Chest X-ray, PA view. Patient: 34 years old, sex M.
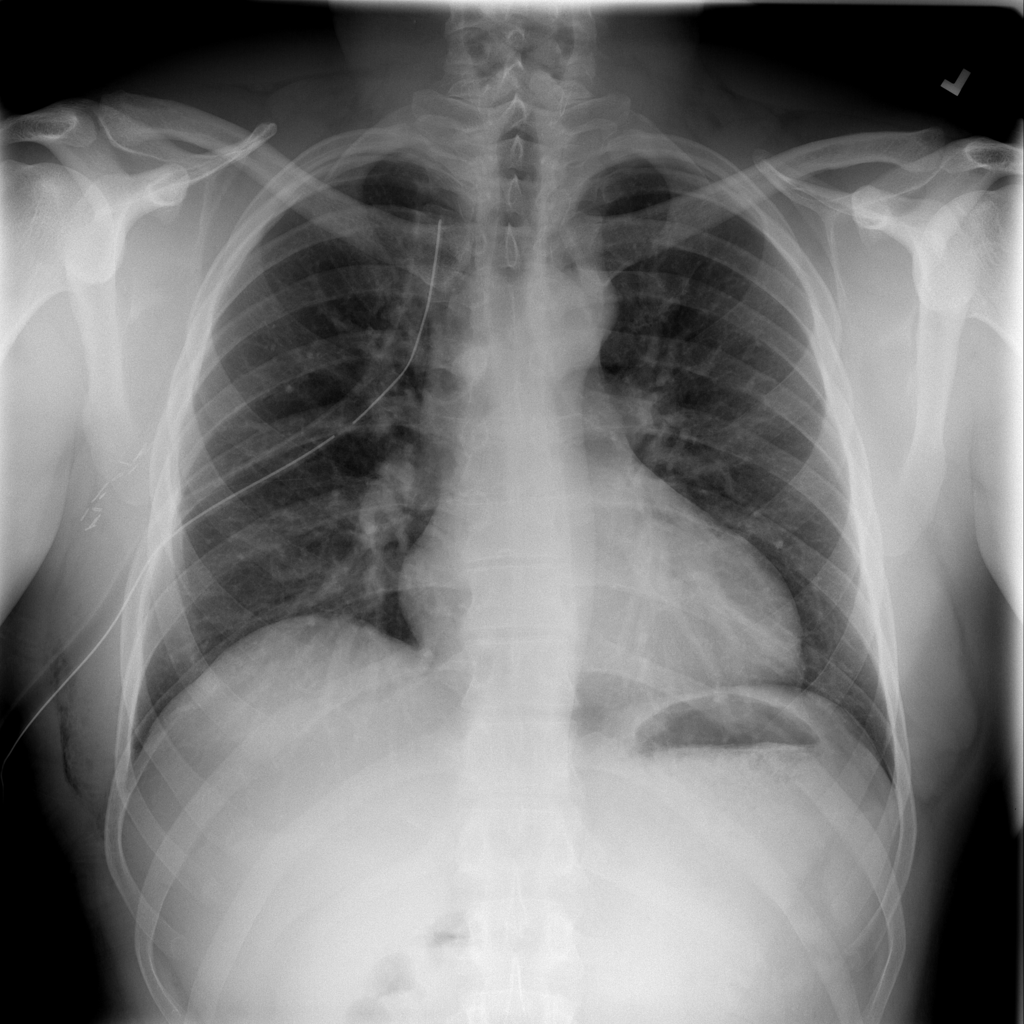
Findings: No Finding